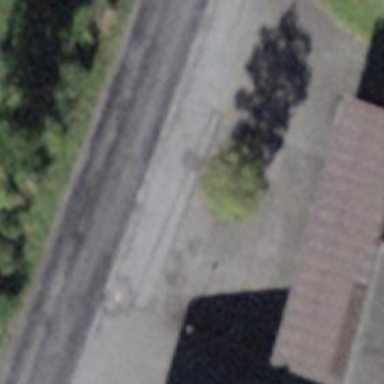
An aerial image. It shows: Bus stop with platform for public transport.